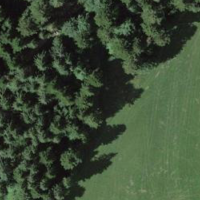
EUNIS habitat code: 43
Species observed at this site:
Chrysosplenium alternifolium